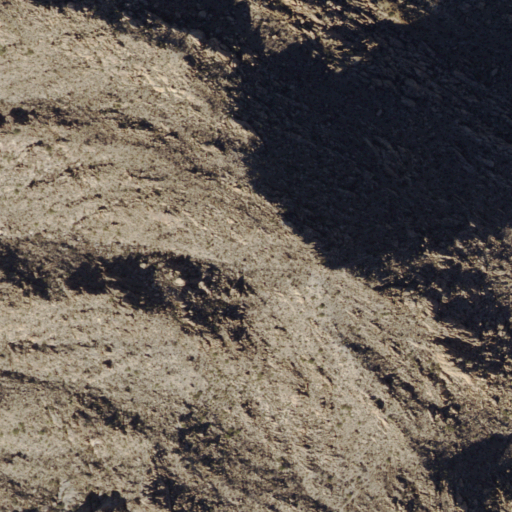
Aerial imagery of mountain in Arizona named Salome Peak containing only shrub